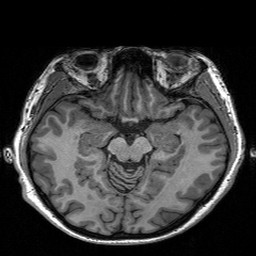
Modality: T1w
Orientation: coronal
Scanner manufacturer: siemens
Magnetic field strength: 3 T